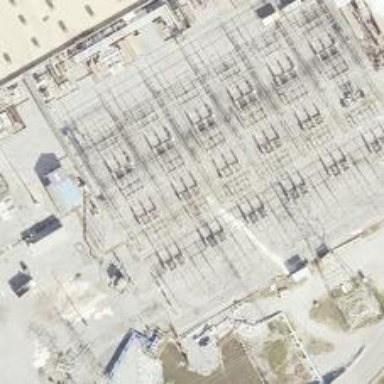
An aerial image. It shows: Switch used for power control.